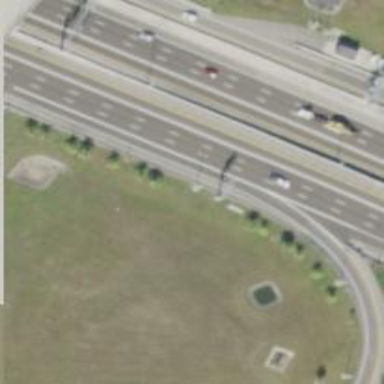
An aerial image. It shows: Motorway junction.